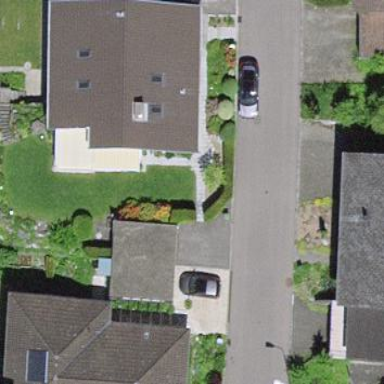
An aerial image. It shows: Simple house.